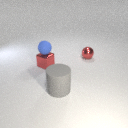
large gray rubber cylinder in front of small red metal sphere